Interaction volume radius: 5 \u00c5
Interaction volume height: 15 \u00c5
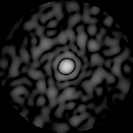
Disorder parameter: 0.8585